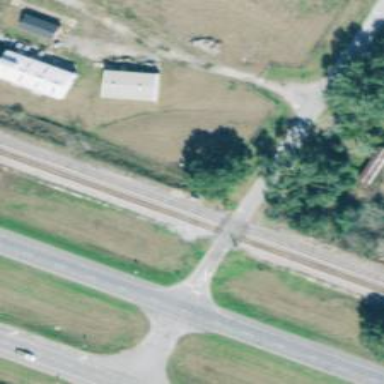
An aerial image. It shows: Level crossing with lights on the railway.